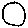
Label: smiley face